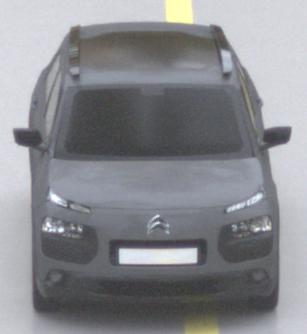
Make: Citroen
Model: C4 Cactus PureTech 75
Detailed model: C4 Cactus
Model produced from: 2014/09
Model produced until: 2015/03
Doors: 5
Color: gray
Road condition: wet road
Daytime: midday
Contrast: low contrast